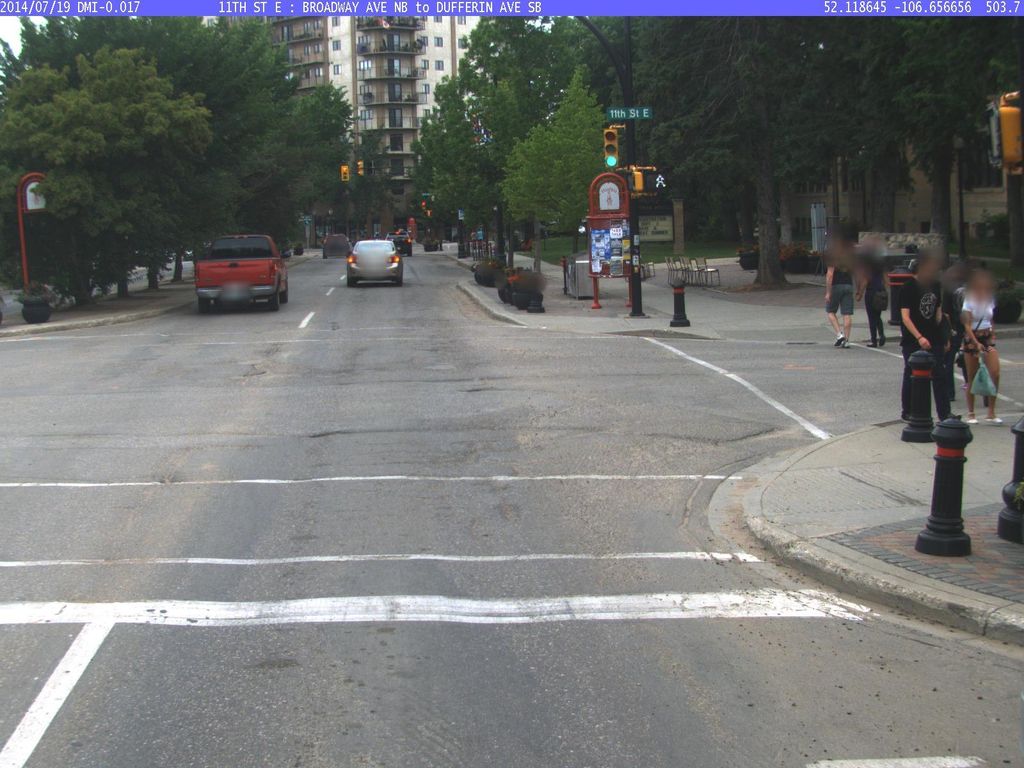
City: saskatoon